Aerial crown-view tile of a tropical tree (Barro Colorado Island, Panama), acquired 20240813:
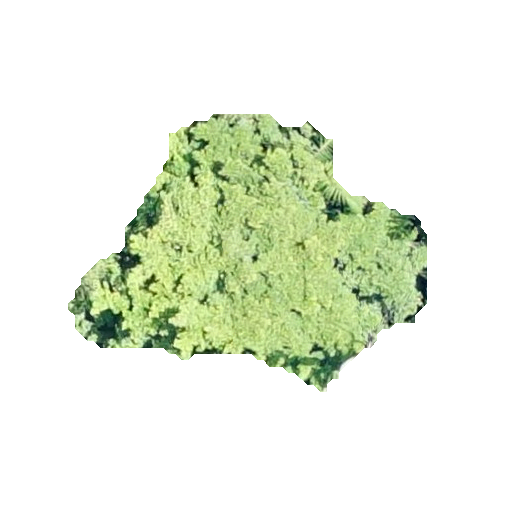
Species: Guapira myrtiflora
GBIF accepted scientific name: Guapira myrtiflora
Crown area: 93.967 m²